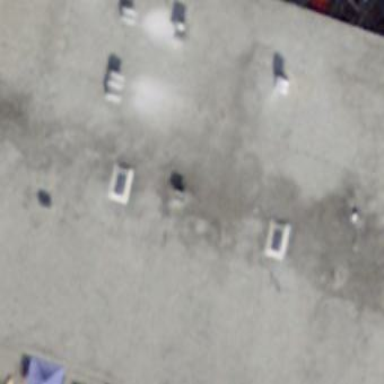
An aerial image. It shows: Industrial building with flat grey roof.